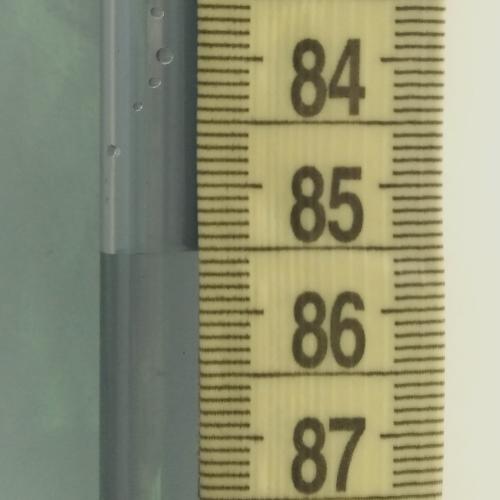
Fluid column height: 85.5 cm